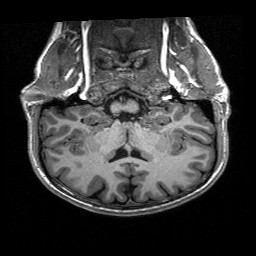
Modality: T1w
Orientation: sagittal
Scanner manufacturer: siemens
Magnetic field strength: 3 T
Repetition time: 2.3 s
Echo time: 0.00197 s